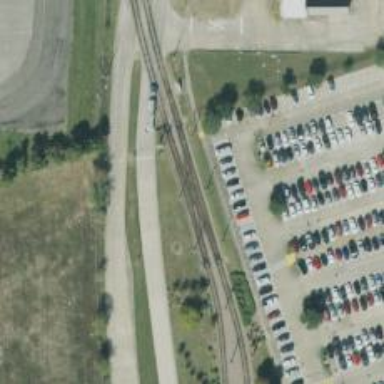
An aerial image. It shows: Railway crossing.